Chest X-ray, PA view. Patient: 66 years old, sex M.
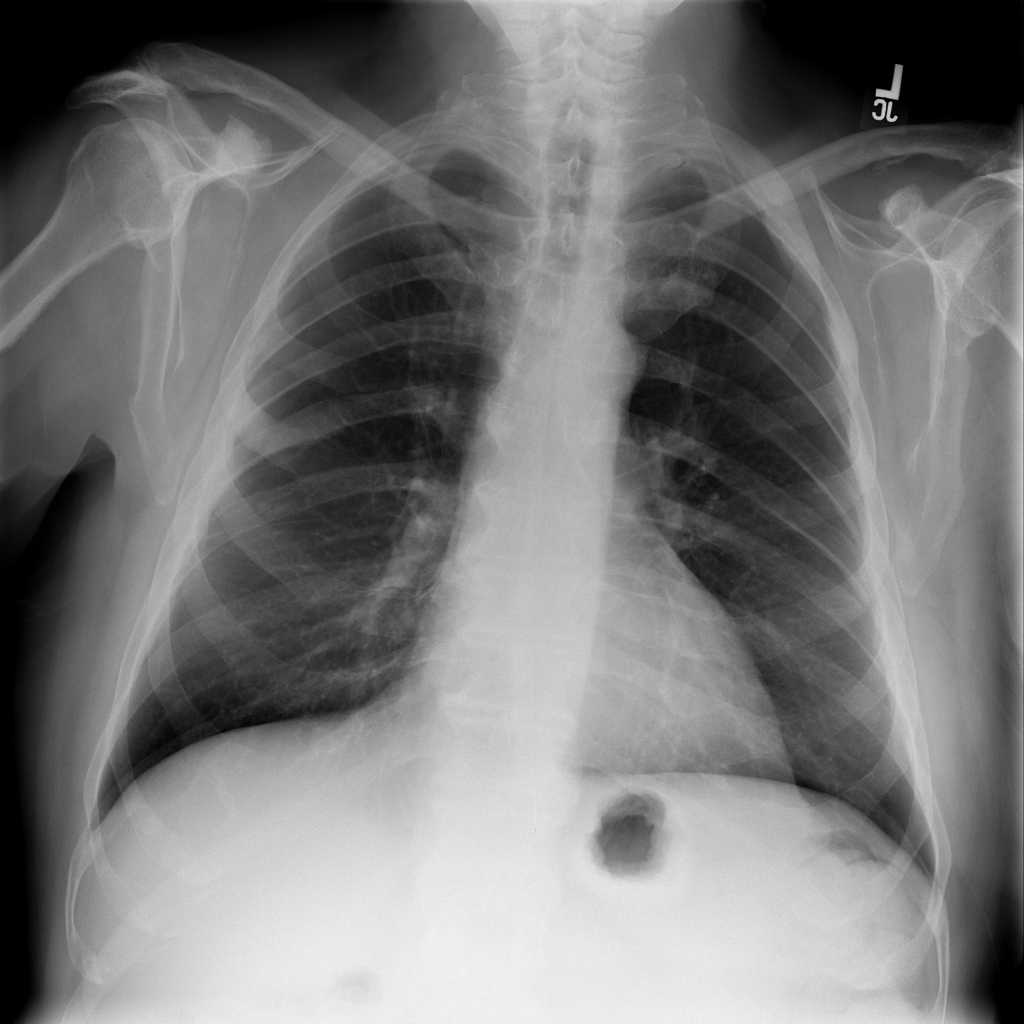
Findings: No Finding